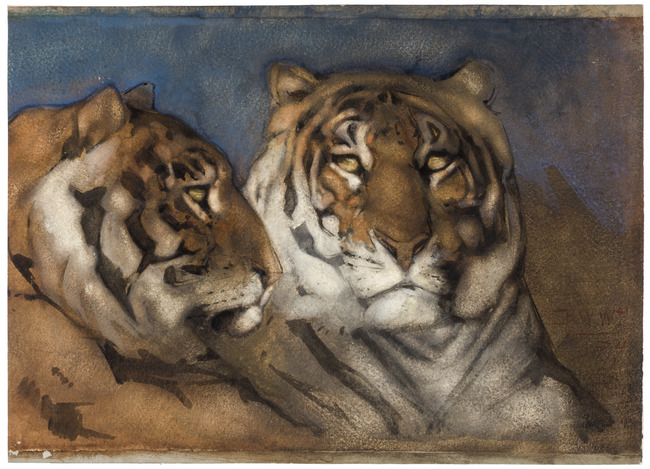
Title: Twee tijgers
Artist: Bernard Willem Wierink
Earliest date: 1900
Latest date: 1934
Genre: watercolor (painting)
Keywords: animal painting (genre), tiger, head (representation)